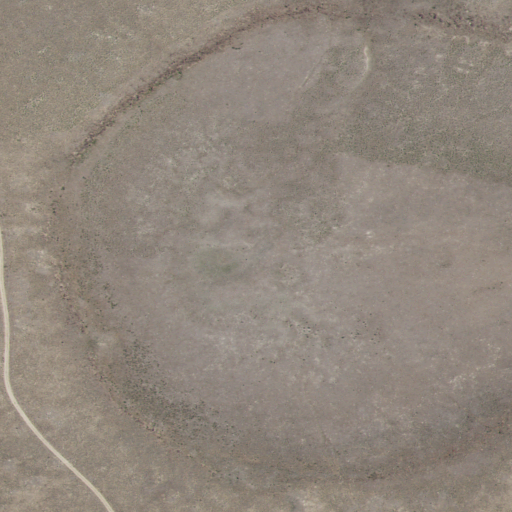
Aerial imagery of depression(s) in Idaho named Dishpan containing only grassland